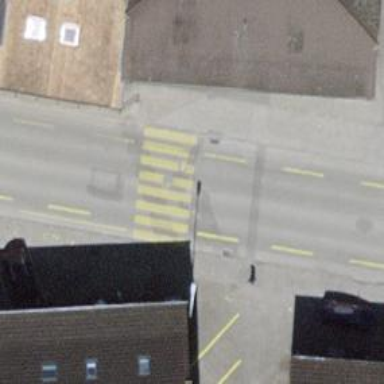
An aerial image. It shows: Zebra crossing on the road.